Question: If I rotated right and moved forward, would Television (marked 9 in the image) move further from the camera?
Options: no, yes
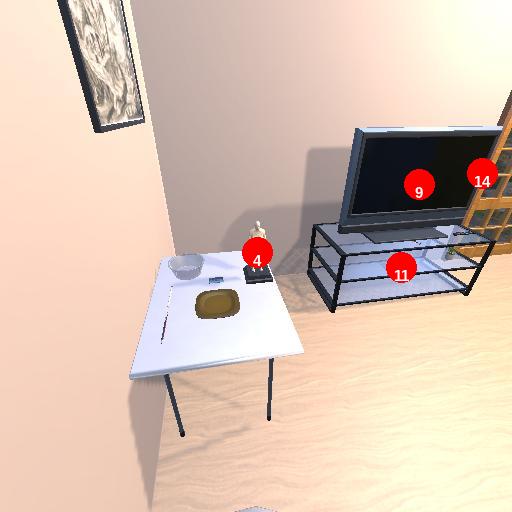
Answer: no